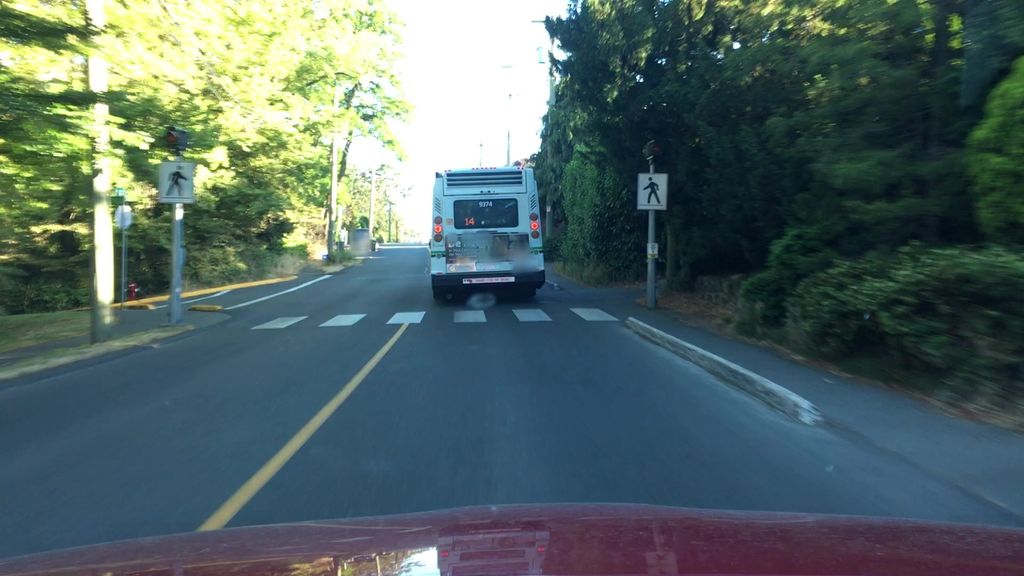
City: victoria